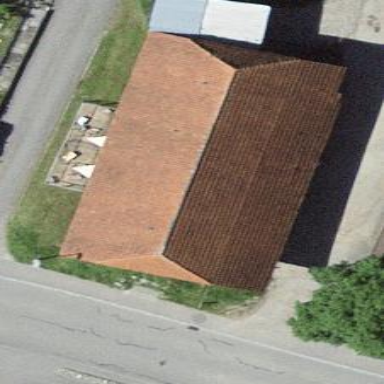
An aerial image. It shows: Barn.